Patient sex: M
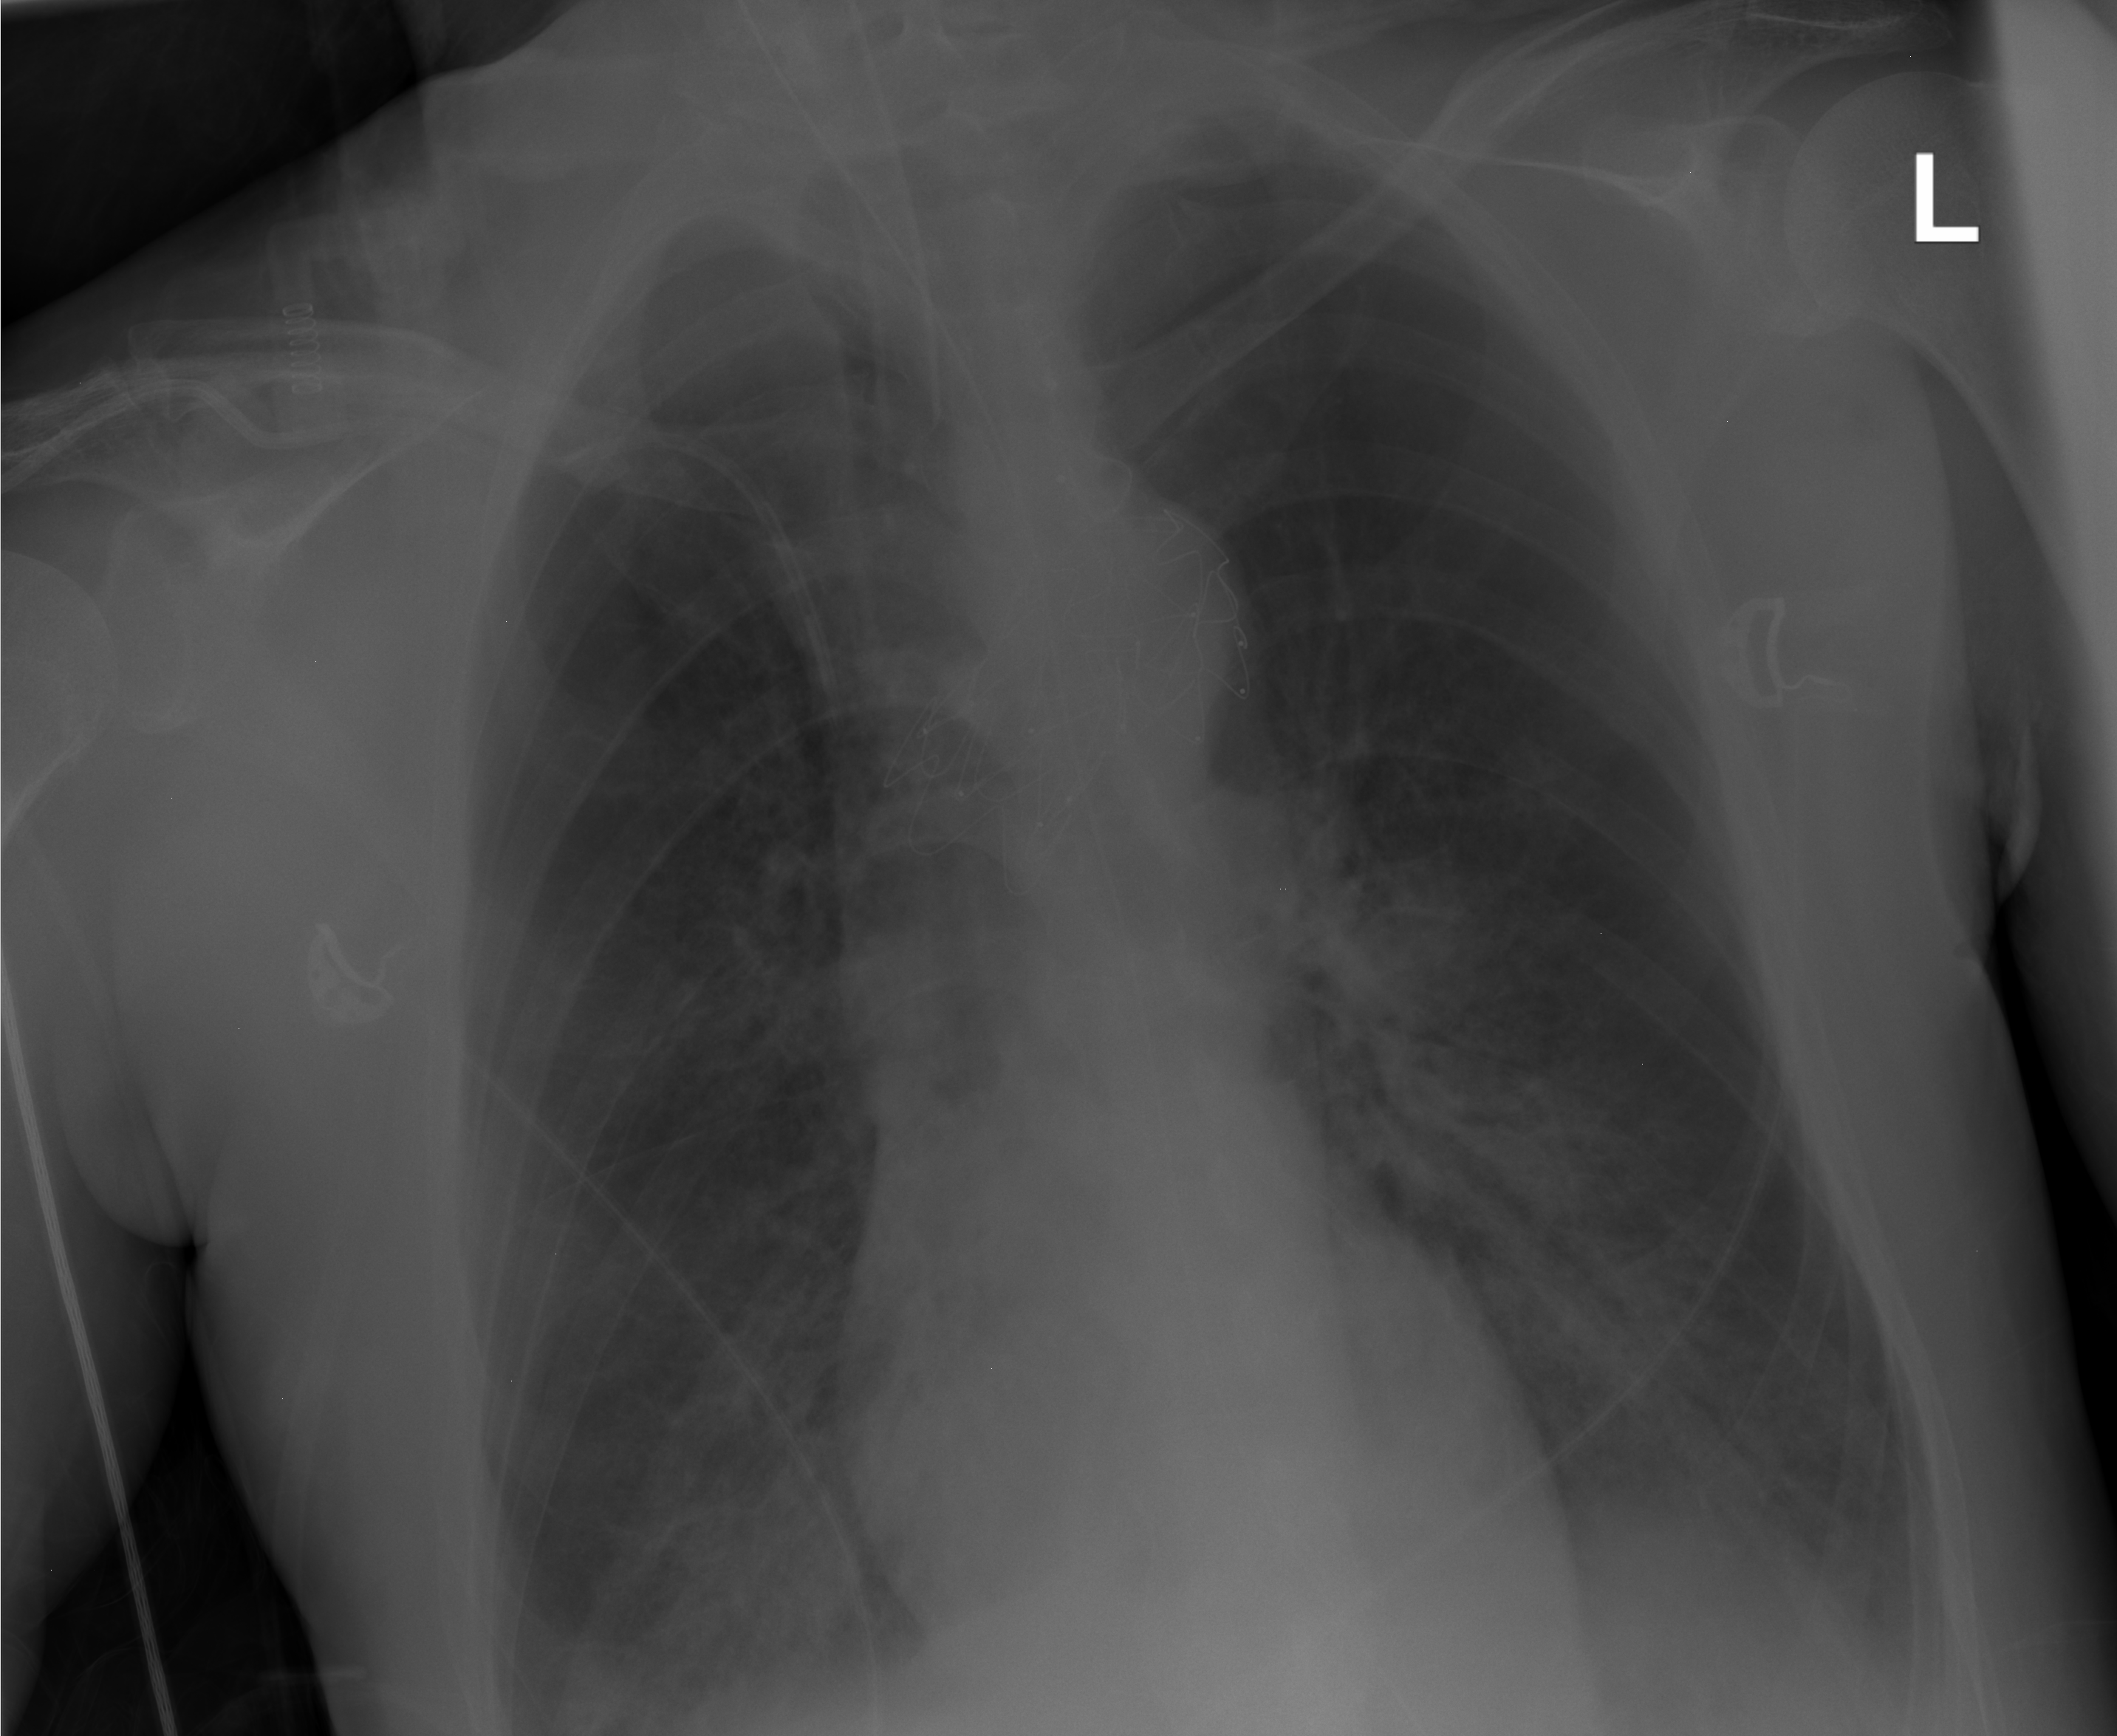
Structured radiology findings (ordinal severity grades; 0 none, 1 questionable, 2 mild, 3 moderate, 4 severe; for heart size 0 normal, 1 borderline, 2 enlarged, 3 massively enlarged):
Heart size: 0
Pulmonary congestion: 3
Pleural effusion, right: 2
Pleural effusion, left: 2
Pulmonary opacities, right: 2
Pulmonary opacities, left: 2
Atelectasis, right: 2
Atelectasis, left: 2